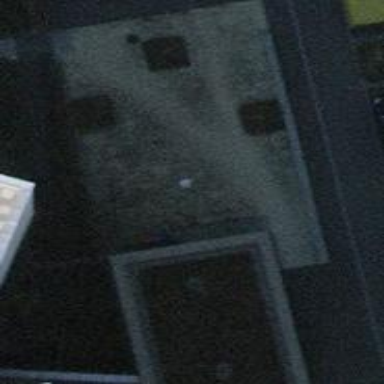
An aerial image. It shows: Picnic table located in leisure land area.